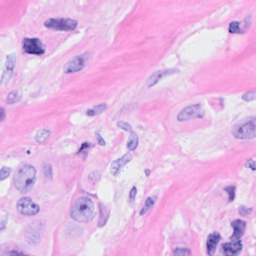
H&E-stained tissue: Breast